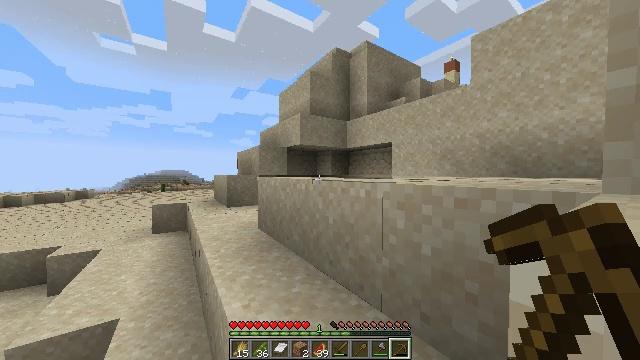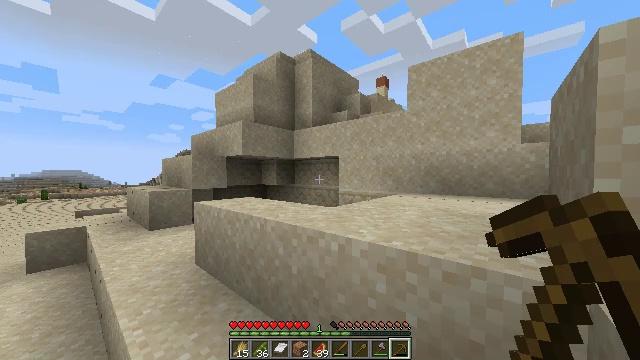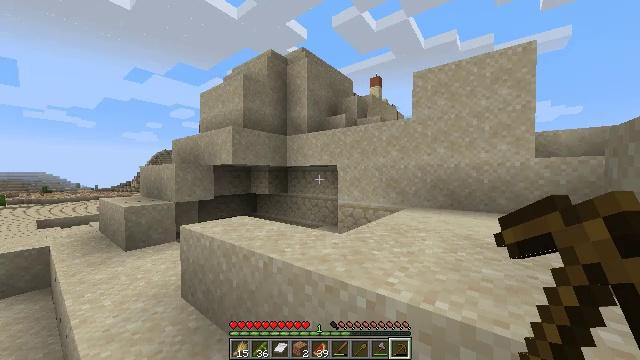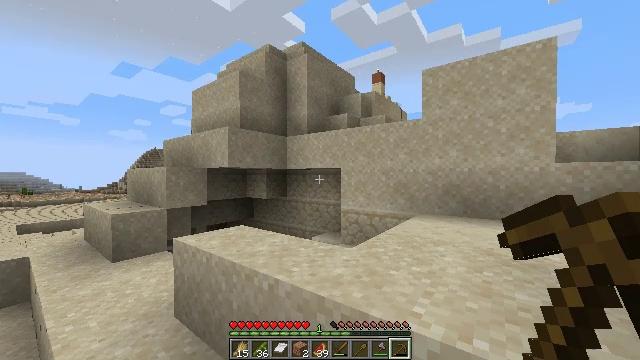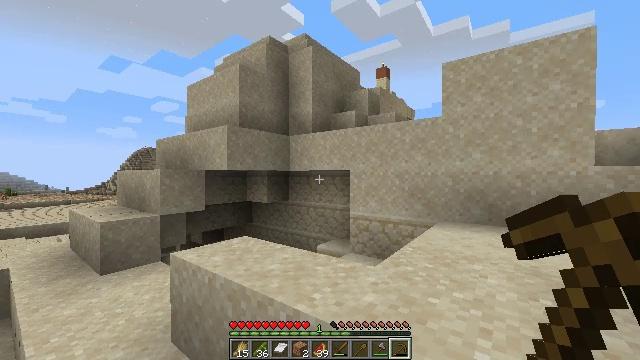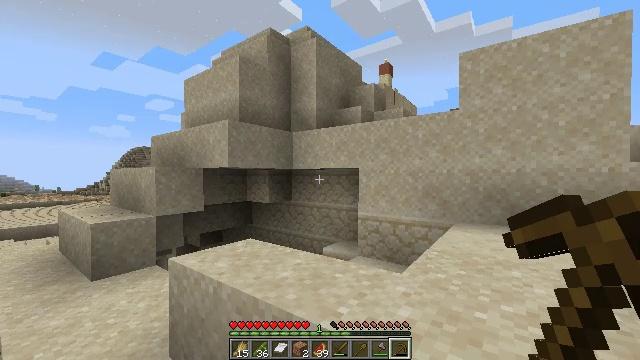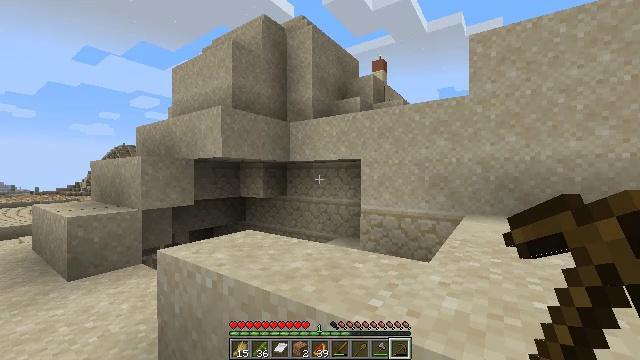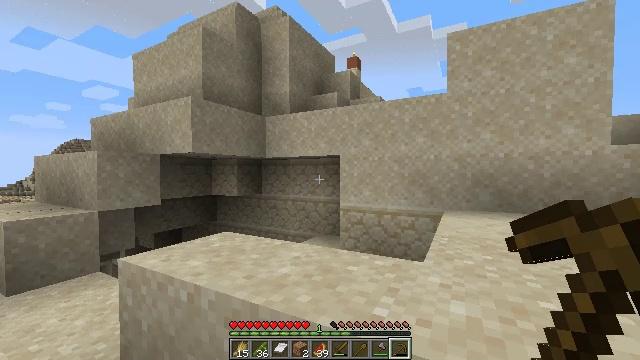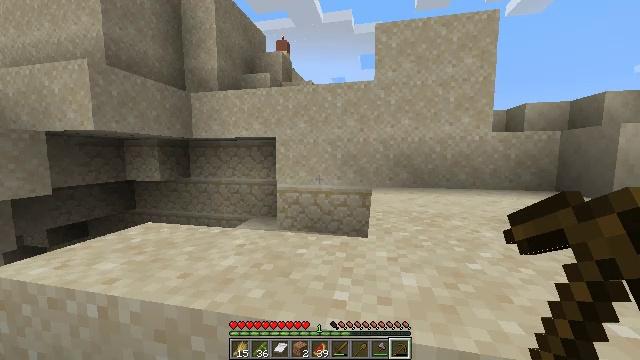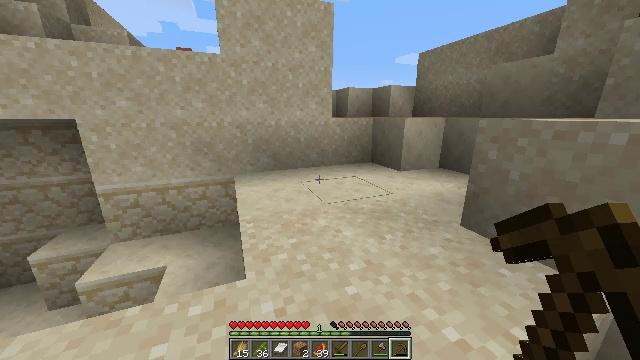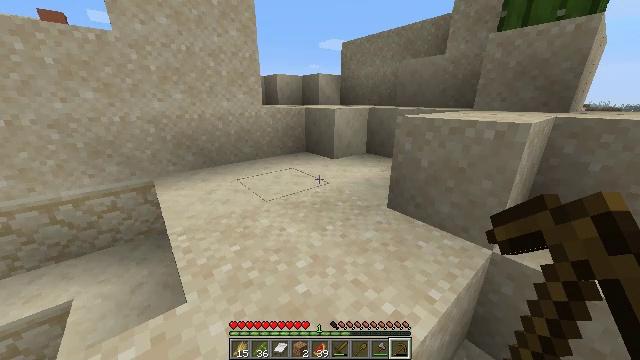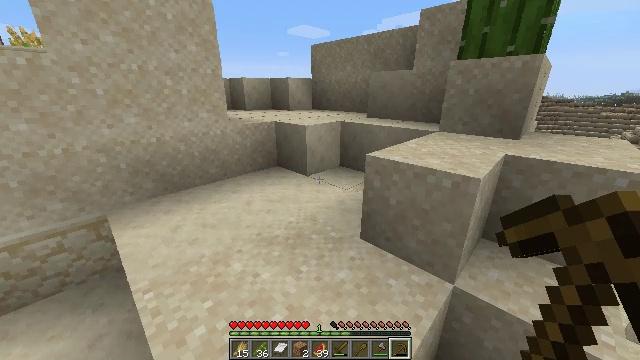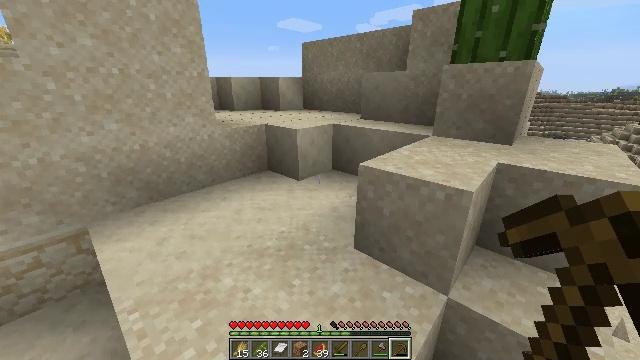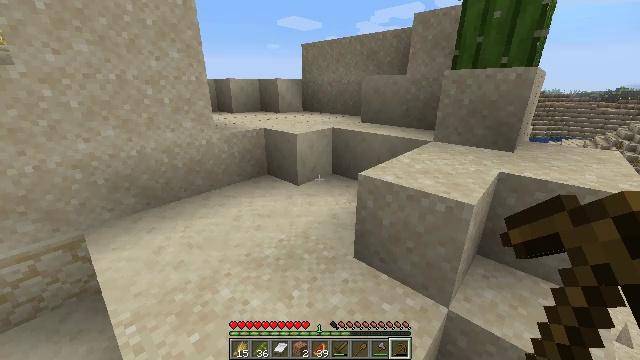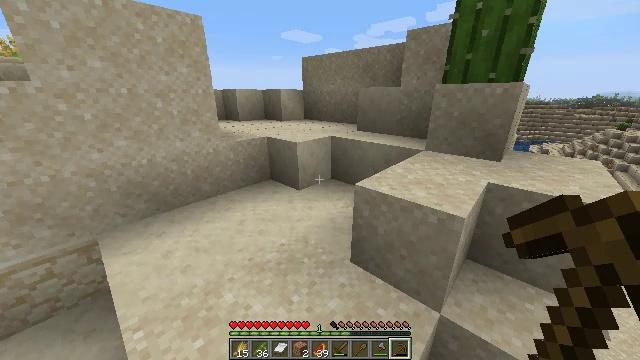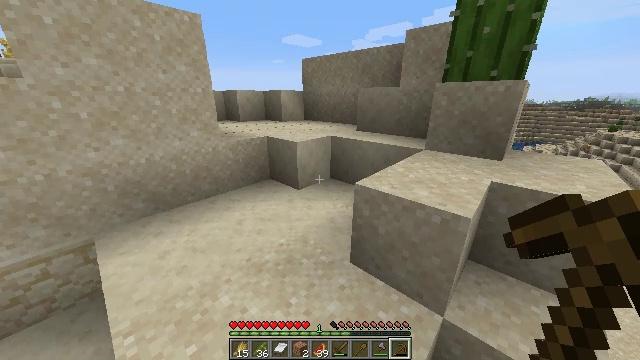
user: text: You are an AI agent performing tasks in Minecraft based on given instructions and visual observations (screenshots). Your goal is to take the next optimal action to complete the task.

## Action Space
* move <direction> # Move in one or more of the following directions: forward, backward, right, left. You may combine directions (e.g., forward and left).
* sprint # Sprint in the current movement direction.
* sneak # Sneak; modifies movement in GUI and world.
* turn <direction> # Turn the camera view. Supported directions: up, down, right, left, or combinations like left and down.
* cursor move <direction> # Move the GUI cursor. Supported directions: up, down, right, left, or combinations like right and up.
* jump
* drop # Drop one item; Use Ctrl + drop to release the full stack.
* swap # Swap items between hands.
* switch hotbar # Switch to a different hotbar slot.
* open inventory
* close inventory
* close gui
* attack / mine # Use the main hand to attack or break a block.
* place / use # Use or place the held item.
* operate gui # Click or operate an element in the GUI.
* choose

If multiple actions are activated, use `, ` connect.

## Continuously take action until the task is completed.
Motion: motion action
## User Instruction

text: Mine beetroots from the garden.
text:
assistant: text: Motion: move forward, sprint, turn right, jump
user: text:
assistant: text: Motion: move forward, turn right, jump
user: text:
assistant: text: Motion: move forward, jump
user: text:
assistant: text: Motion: move forward, jump
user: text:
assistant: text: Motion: move forward, jump
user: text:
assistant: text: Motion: move forward, turn right, jump
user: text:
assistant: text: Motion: move forward, sprint, turn right, jump
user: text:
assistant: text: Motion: move forward, sprint, turn right and down, jump
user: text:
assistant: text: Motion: move forward, sprint, turn right and down, jump
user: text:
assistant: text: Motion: move forward, turn right and down, jump
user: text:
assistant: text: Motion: move forward, turn right and down, jump
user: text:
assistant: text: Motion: move forward, turn right, jump
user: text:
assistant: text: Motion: move forward, jump
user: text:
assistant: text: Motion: move forward, jump
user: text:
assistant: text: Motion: move forward, sprint, jump
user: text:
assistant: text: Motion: move forward, sprint, jump
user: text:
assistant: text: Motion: move forward, sprint, jump
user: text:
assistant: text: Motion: move forward, sprint, turn left, jump
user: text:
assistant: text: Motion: move forward, turn left, jump
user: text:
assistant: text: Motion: move forward, turn left and up, jump
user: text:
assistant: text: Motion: move forward, turn left, jump
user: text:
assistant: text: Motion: move forward, jump
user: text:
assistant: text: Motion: move forward, jump
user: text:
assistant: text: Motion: move forward, sprint, jump
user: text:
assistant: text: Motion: move forward, sprint, jump
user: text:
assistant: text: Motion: move forward, sprint, jump
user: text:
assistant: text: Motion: move forward, sprint, jump
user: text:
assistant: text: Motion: move forward, jump
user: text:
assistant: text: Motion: move forward, turn left and up, jump
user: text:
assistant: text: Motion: move forward, sprint, turn left and up, jump